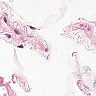
Metastatic tissue present: no